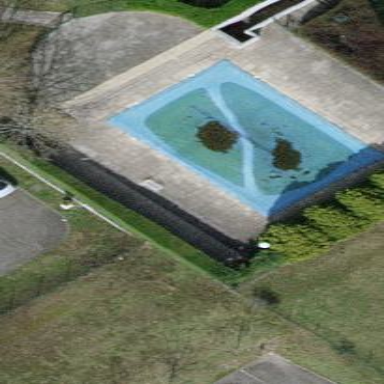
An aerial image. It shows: Swimming pool located in leisure land.